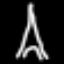
Label: The Eiffel Tower